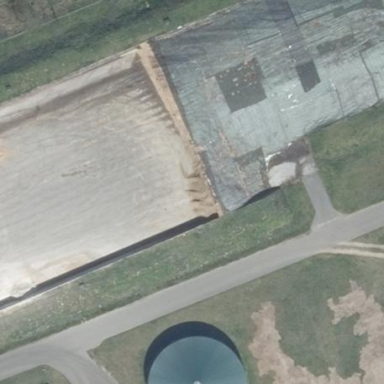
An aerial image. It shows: Bunker silo.